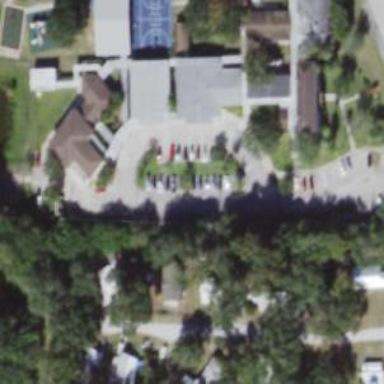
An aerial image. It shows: School.